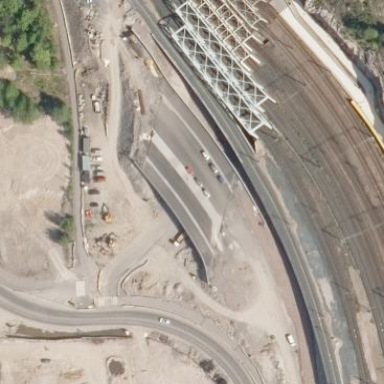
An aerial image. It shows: Bridge with beam structure.